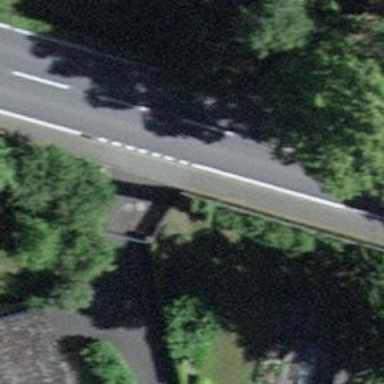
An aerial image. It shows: Gate.